Question: Can i combine the lambda func for background color and the lambda func for font color into a single lamdba func? This will be used for a very large dataframe with plenty of different styling, so it would be nice to reduce the code in half.
Any other suggestions for a better way are welcomed
'''
# raw data
df = pd.DataFrame({'Name':['name1', 'name2', 'name3', 'name1', 'name2', 'name3', 'name1', 'name2', 'name3' ],
'Rotation':['ER','PEDI','MAM','PEDI', 'ERJD','PEDI','JMAM','ERSN','ABD']})
#style
df = df.style.apply(lambda x: ["background-color: green" if 'ER' in v else "" for v in x], axis = 1) .apply(lambda x: ["color: orange" if 'ER' in v else "" for v in x], axis = 1) .apply(lambda x: ["background-color: red" if 'MAM' in v else "" for v in x], axis = 1) .apply(lambda x: ["color: yellow" if 'MAM' in v else "" for v in x], axis = 1)
'''
resulting df shown below:

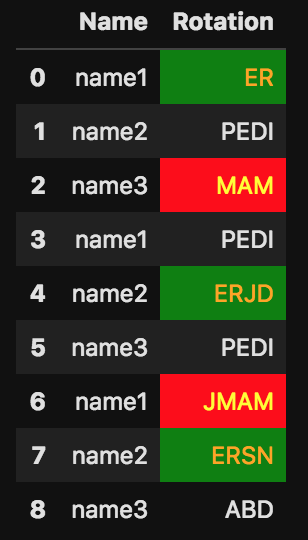
Answer: I'd do something like this (Python 3.6+ for f-strings):
'''
def where(x):
bg = ['green', 'red']
fg = ['orange', 'yellow']
ls = ['ER', 'MAM']
for i, y in enumerate(ls):
if y in x:
return f"background-color: {bg[i]}; color: {fg[i]}"
return ''
df.style.applymap(where)
'''